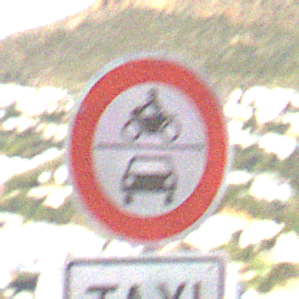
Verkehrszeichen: VerbotKraftfahrzeuge
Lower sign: BesondereFahrzeugeUndTransportgueter1
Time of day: MorningAfternoon
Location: Outdoor (RoadRail)
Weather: PartlyCloudy
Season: NotSpecified
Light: Natural